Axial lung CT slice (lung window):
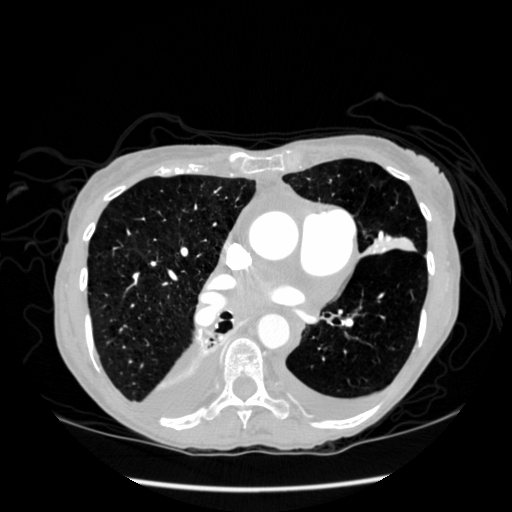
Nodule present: no